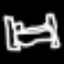
Label: bed